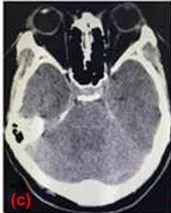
(b and c) Head CT scan showing the decreased density of brain parenchyma, and the narrowed cistern and sulcus, which indicate diffuse swelling of the brain.
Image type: radiology (ct)